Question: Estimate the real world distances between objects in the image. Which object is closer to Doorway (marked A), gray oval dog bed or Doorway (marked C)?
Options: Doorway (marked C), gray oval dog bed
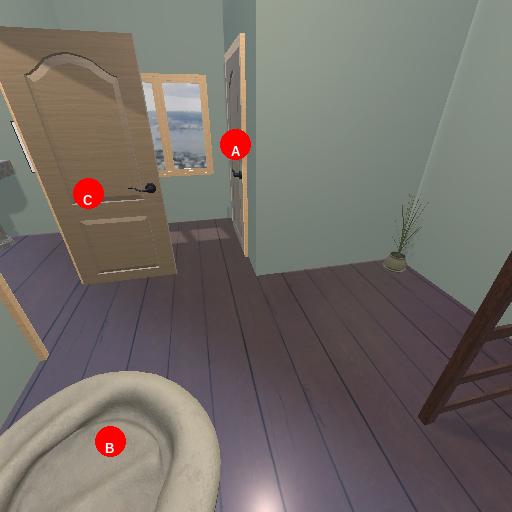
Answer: Doorway (marked C)